Question: I asked this question before in <URL>. Furthermore, whenever I finish debugging, a "Customize" window will pop up.

I will try clicking on the file I want to edit after a debug session but I will not be able to click anywhere. The only way I can access the file is through the arrow keys, but this is highly inefficient since I also need to use the arrow keys to scroll. This usually happens in the same file as well. The only way to fix the issue is to restart visual studio, which is inconvenient. I have tried resetting all settings but this only worked for a short period of time. Is there anything else I can try?
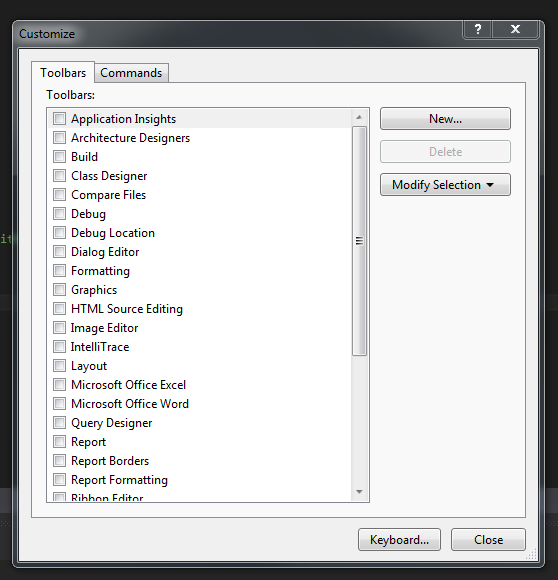
Answer: I have run into issues with Visual Studio where something takes the focus of from the keyboard/mouse. I have resolved it by hitting multiple times until Studio comes .
The other action to try is to install service update 4 for Visual Studio 2013. If it is already installed, install it again, but choose 'Repair'. Reboot if necessary.